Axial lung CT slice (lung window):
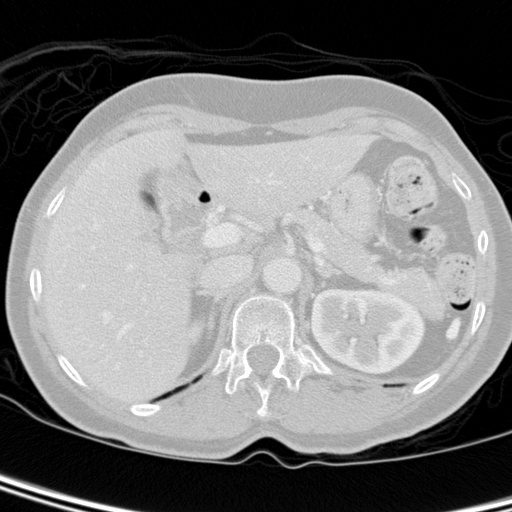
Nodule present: no